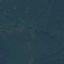
Label: Forest